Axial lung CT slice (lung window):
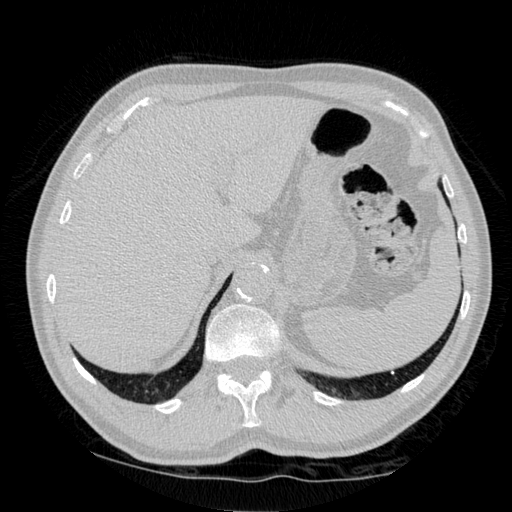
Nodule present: no